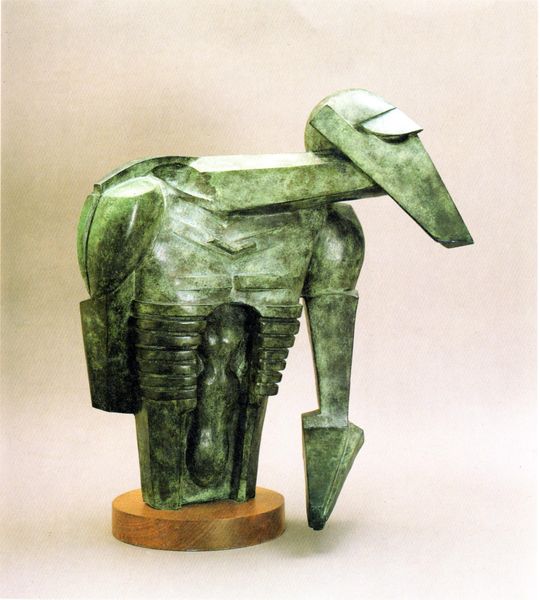
Titel: Torso in Metal from "The Rock Drill"
Künstler: Jacob Epstein
Standort: New York (New York)
Institution: The Museum of Modern Art
Schlagwörter: fuß, kopf, körper, mann, vogel, grün, braun, holz, tier, arm, augen, lang, mensch, sockel, stehen, hals, auge, figur, rund, skulptur, beine, gehstock, abstrakt, metall, bronze, plastik, eisen, messing, helm, ritter, wesen, holzsockel